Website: walmart
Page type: payment
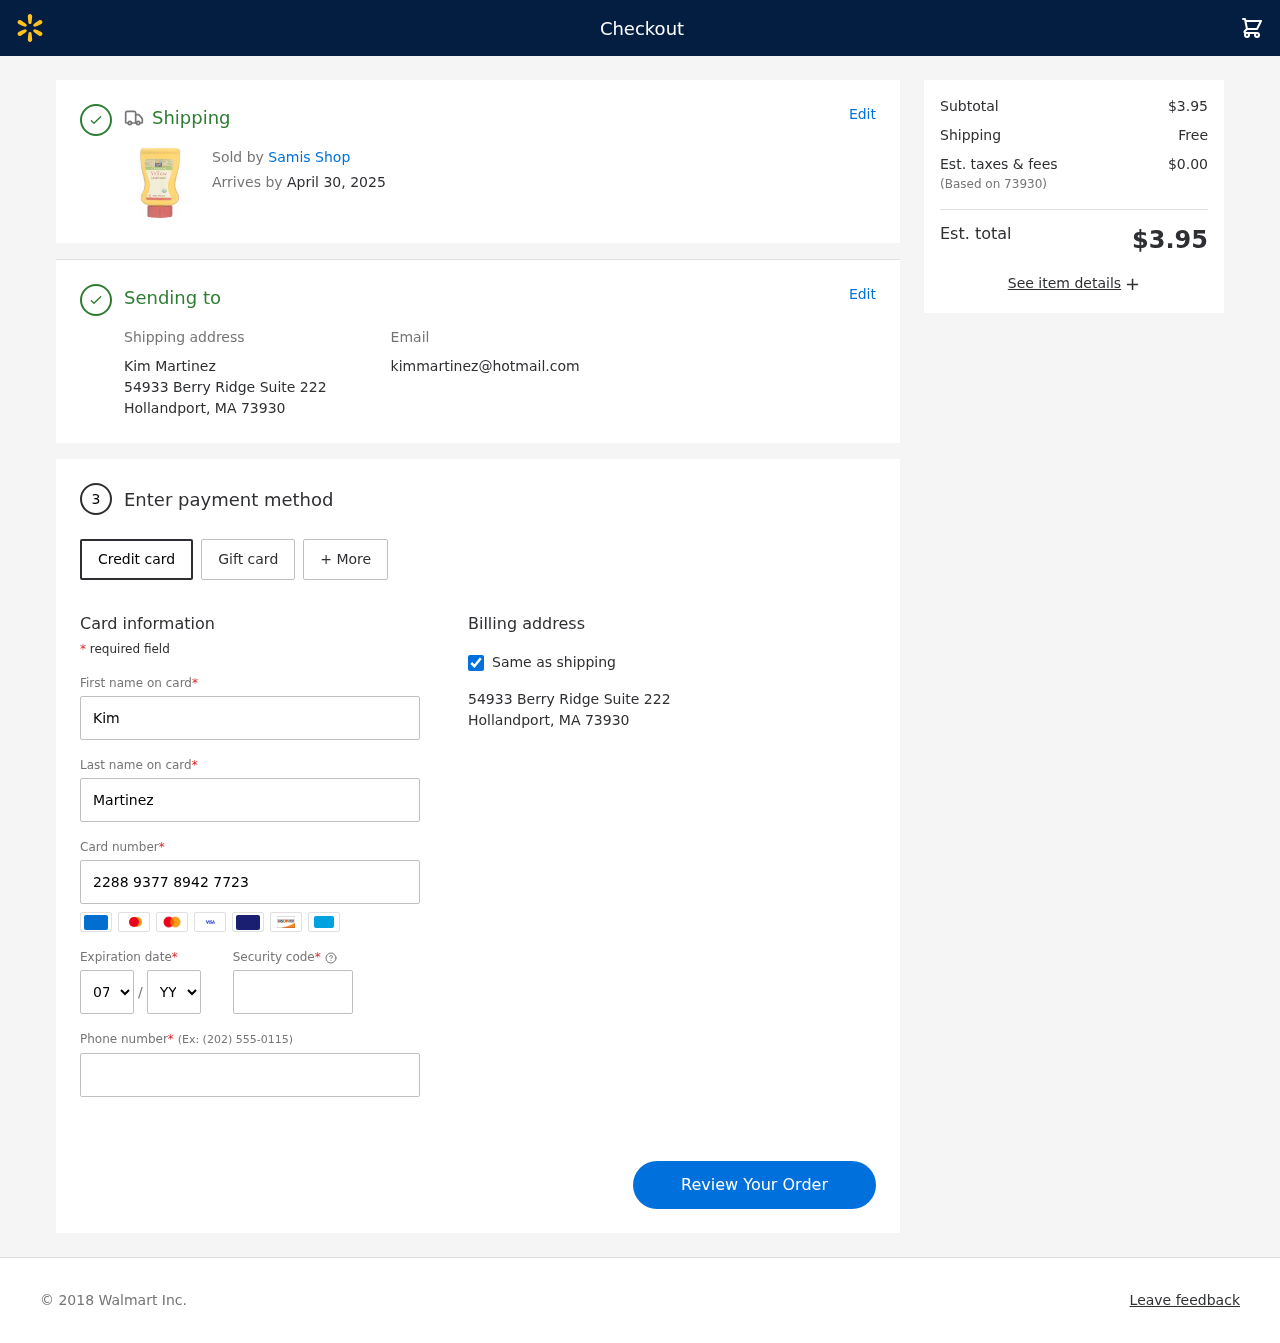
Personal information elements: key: PII_CARD_CVV
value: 905
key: PII_CARD_EXPIRY_MONTH
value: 07
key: PII_CARD_EXPIRY_YEAR
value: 29
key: PII_CARD_NUMBER
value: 2288 9377 8942 7723
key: PII_CITY_STATE_ZIP
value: Hollandport, MA 73930
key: PII_EMAIL
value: kimmartinez@hotmail.com
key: PII_FIRSTNAME
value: Kim
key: PII_FULLNAME
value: Kim Martinez
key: PII_LASTNAME
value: Martinez
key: PII_PHONE
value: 7106896994
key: PII_POSTCODE
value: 73930
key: PII_STREET
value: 54933 Berry Ridge Suite 222
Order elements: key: ORDER_DELIVERY_DATE
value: April 30, 2025
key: ORDER_SUBTOTAL
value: $3.95
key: ORDER_SHIPPING_COST
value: Free
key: ORDER_TAX
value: $0.00
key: ORDER_TOTAL
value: $3.95